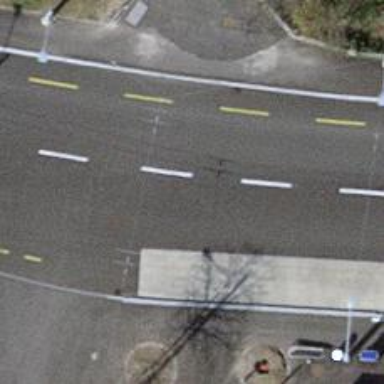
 featuring lanes for both sidewalks and cyclists. Trolley wires are installed along the road."